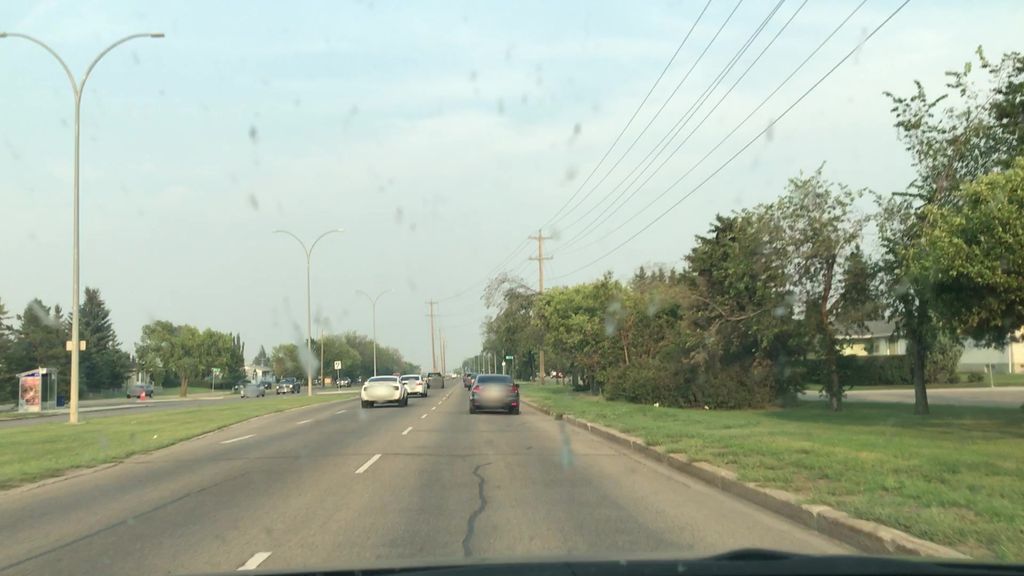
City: edmonton